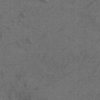
Label: not_dusty